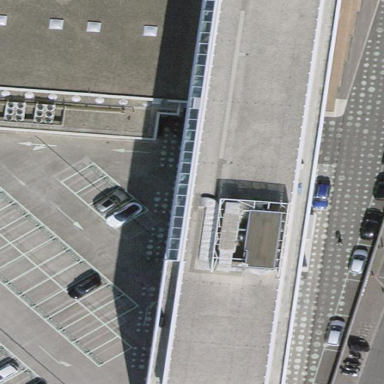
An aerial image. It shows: Office building with flat roof.